Interaction volume radius: 5 \u00c5
Interaction volume height: 10 \u00c5
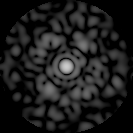
Disorder parameter: 0.8611